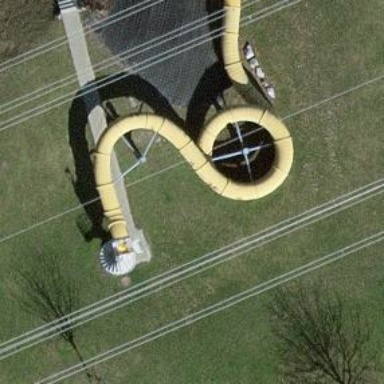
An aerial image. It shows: Water slide attraction.